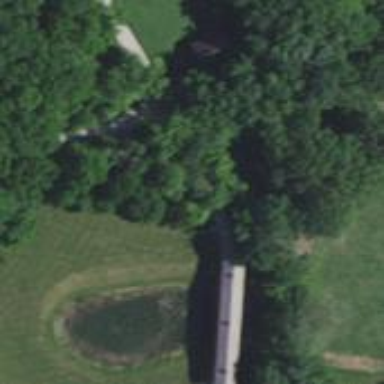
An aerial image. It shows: Covered bridge over service road.